Interaction volume radius: 10 \u00c5
Interaction volume height: 15 \u00c5
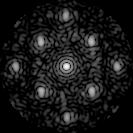
Disorder parameter: 0.345